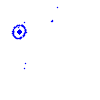
Particle: pion